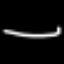
Label: line